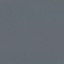
Land use / land cover class: SeaLake